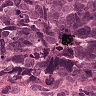
Metastatic tissue present: yes